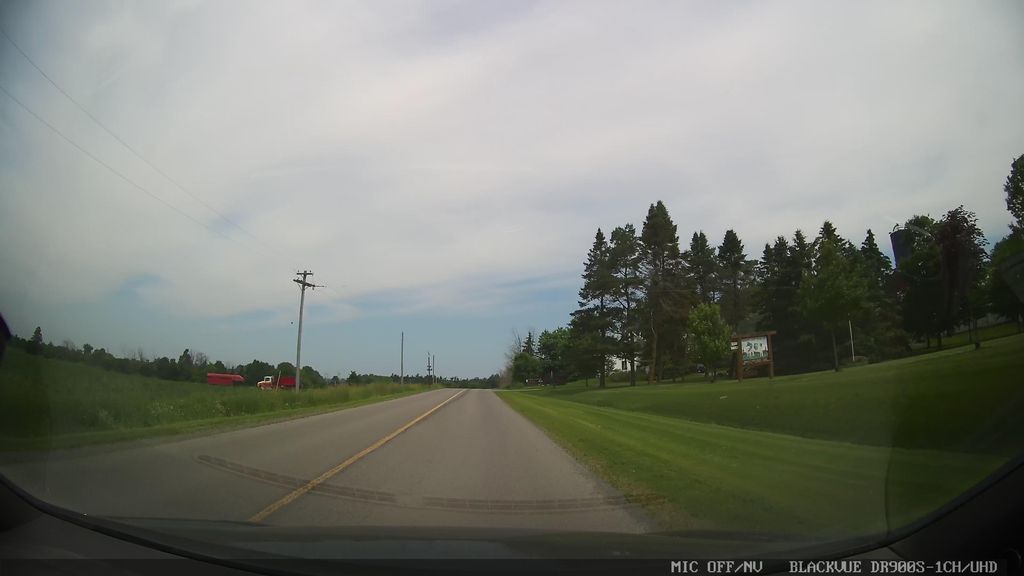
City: ottawa-gatineau